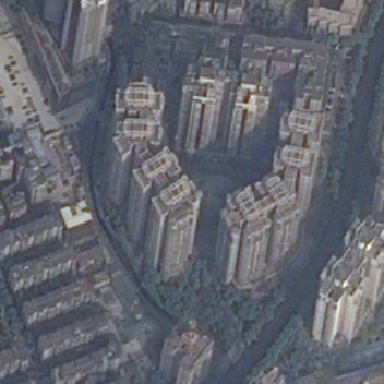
The triangle advertisement is at the corner of the two roads beside the residential area .